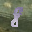
Label: 8